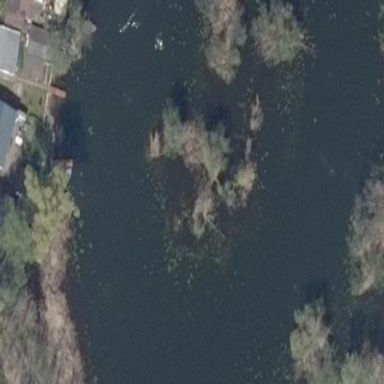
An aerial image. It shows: Islet in swampy wetland area.